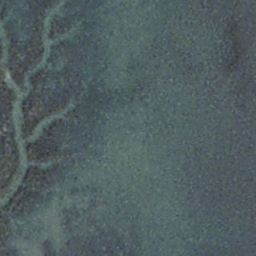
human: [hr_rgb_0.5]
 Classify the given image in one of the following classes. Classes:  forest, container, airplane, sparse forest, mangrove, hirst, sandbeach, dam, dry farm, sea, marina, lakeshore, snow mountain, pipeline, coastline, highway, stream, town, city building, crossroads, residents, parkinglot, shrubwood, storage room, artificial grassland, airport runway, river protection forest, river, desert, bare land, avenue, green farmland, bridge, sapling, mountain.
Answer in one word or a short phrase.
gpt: stream